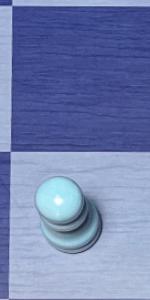
Label: Pawn_White